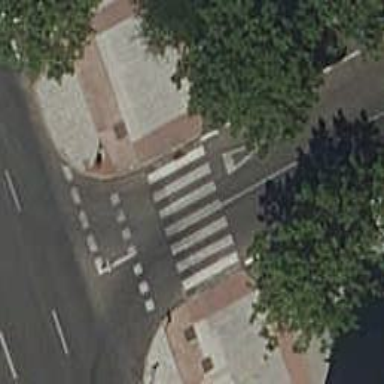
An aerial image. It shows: Footway with zebra crossing.